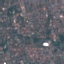
Land use / land cover: Residential